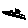
Label: zigzag